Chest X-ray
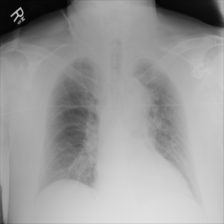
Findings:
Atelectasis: negative
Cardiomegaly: negative
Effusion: negative
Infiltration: negative
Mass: negative
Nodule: negative
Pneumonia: negative
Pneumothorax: negative
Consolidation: negative
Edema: negative
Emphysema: negative
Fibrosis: negative
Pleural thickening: negative
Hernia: negative